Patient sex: M
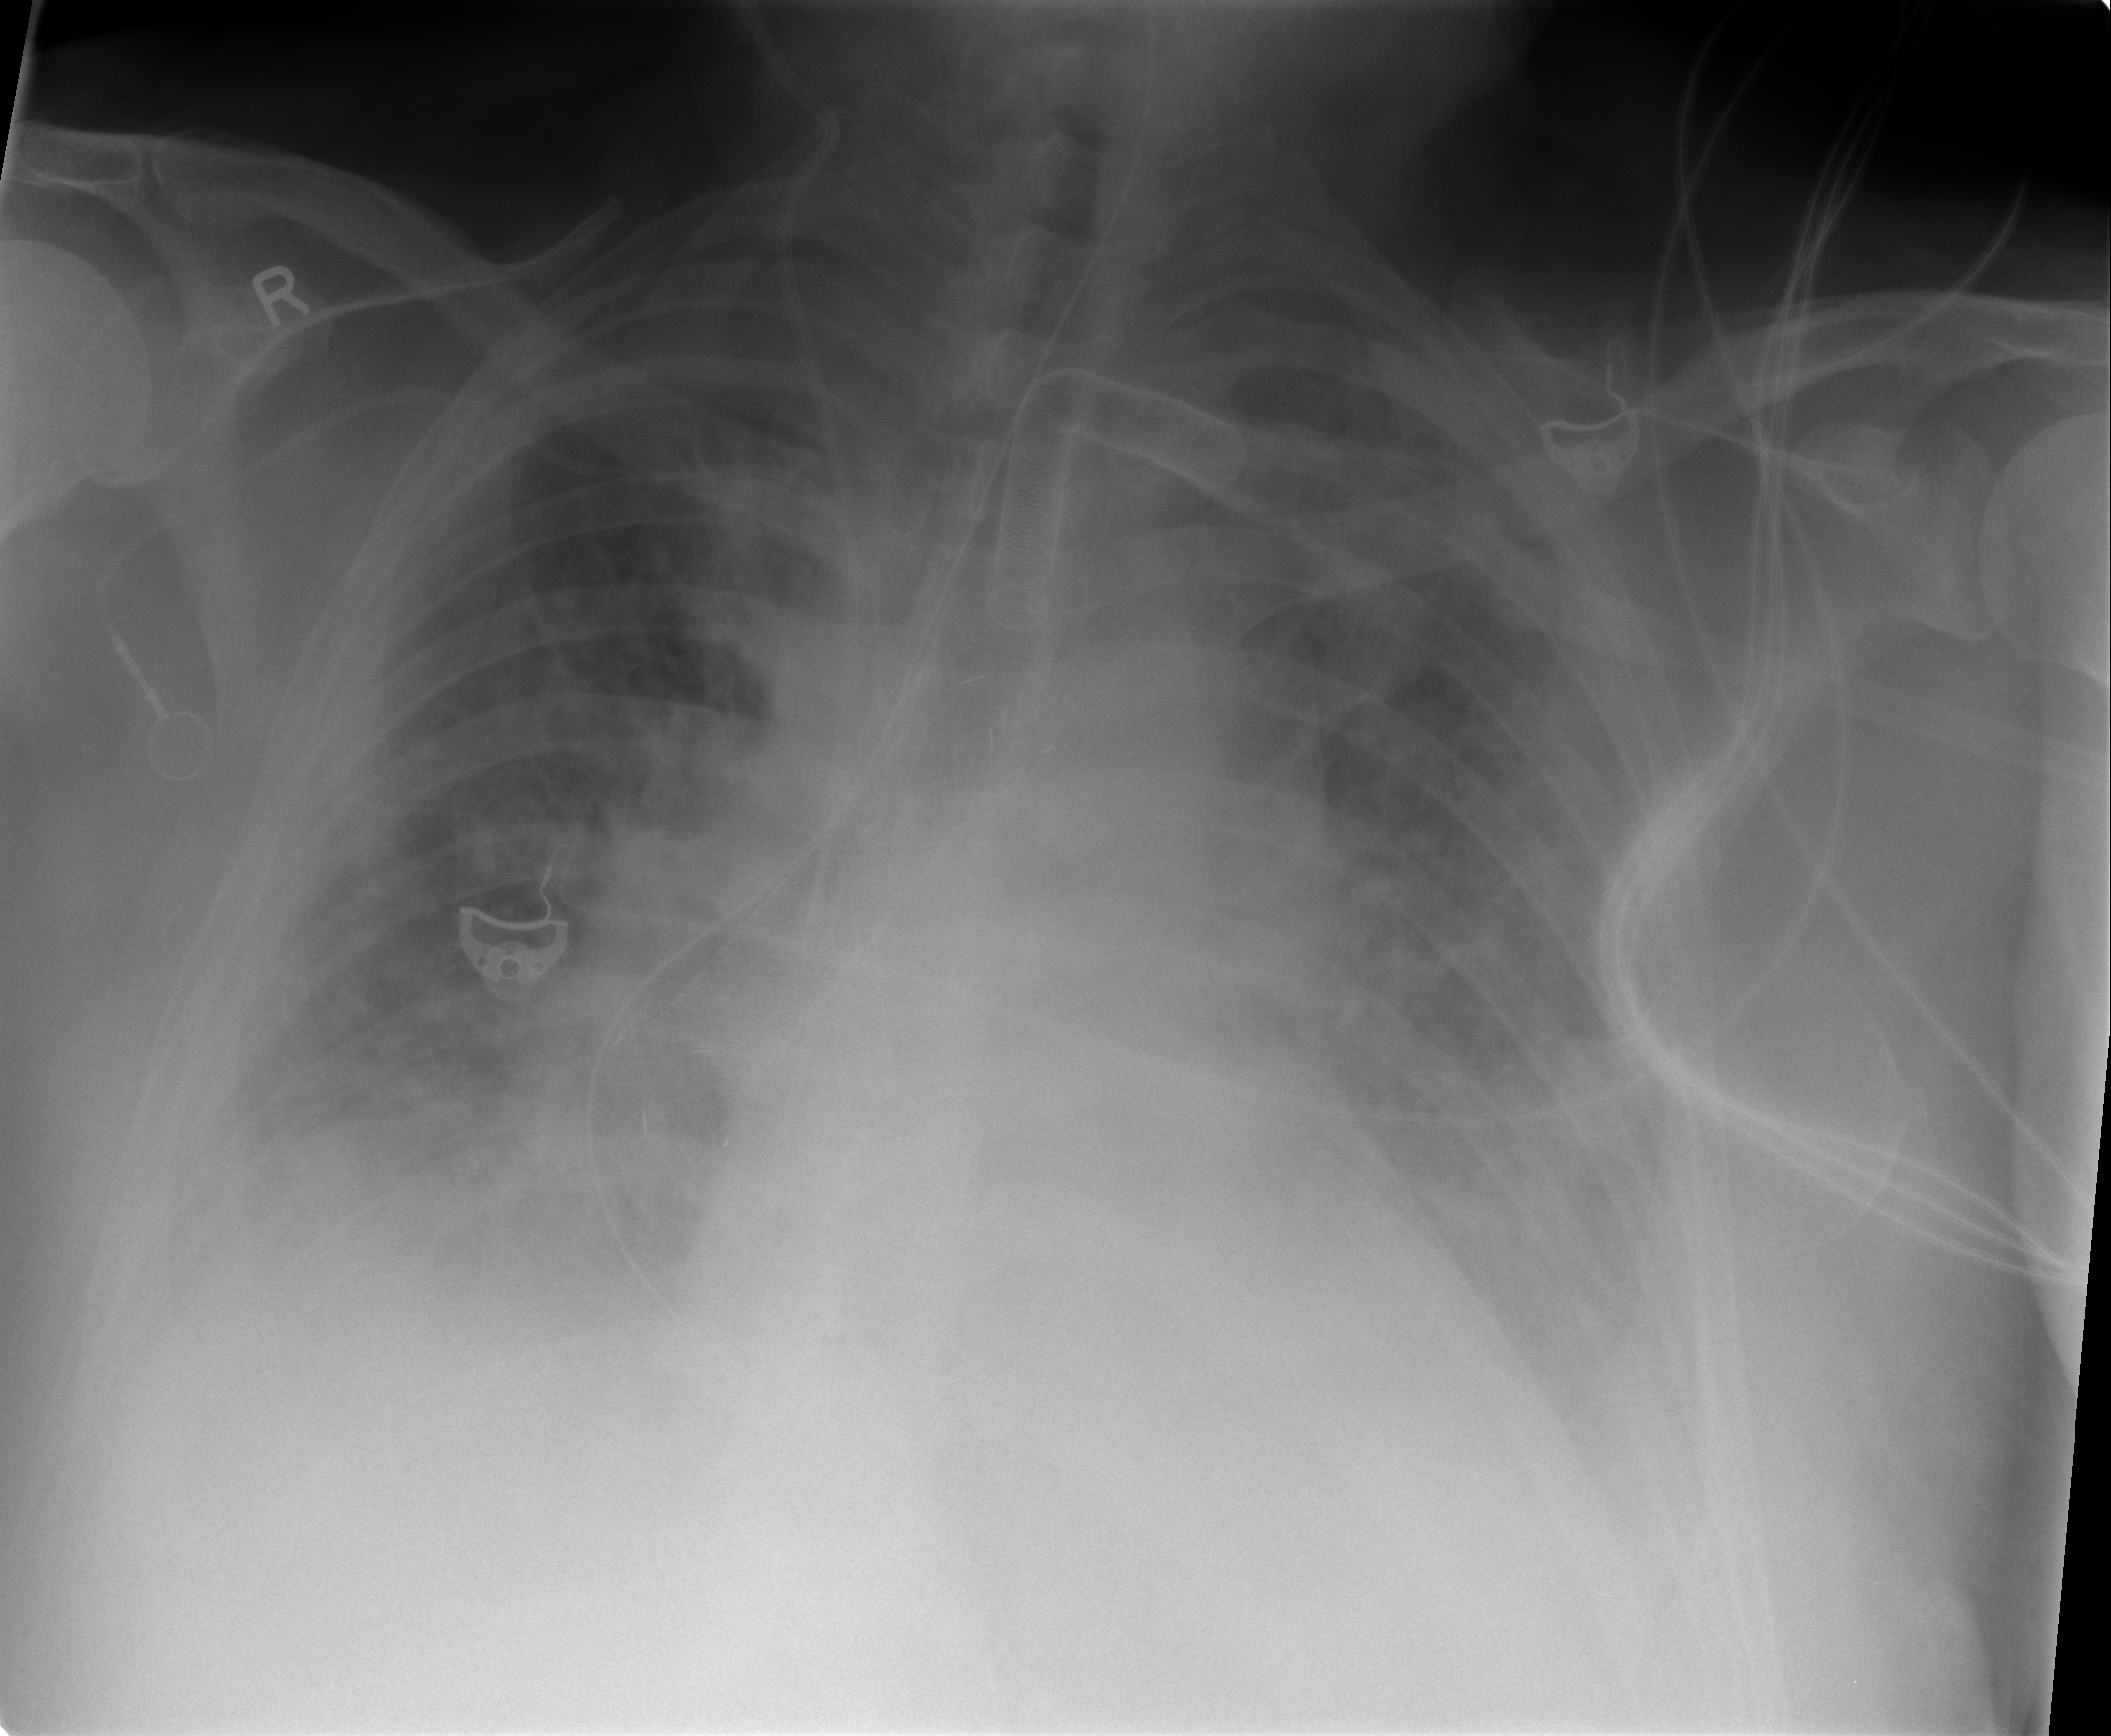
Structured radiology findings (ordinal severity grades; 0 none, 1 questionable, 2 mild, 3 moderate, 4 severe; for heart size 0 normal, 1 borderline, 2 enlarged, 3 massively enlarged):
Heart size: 2
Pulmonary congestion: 3
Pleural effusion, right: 2
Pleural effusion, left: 2
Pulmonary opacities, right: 3
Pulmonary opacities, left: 3
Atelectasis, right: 3
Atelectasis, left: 3